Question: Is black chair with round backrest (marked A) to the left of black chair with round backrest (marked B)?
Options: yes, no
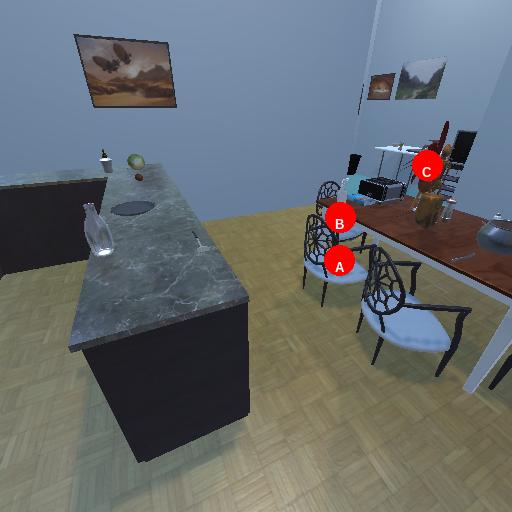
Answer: yes